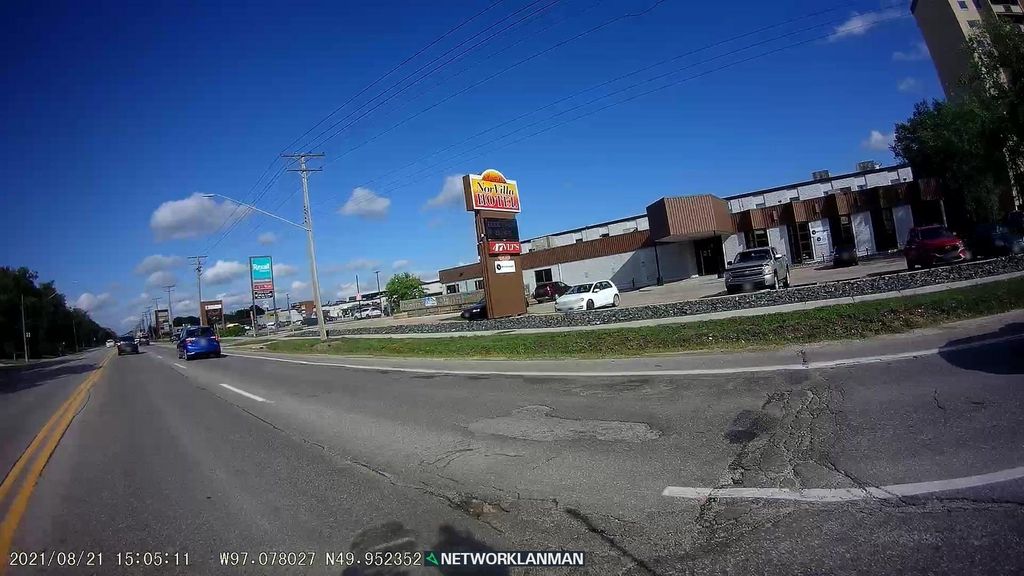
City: winnipeg